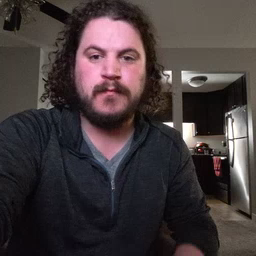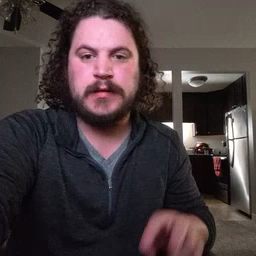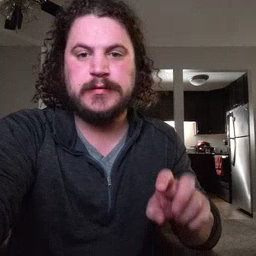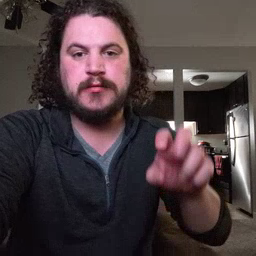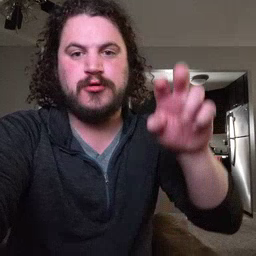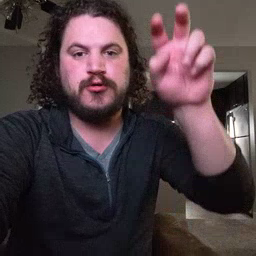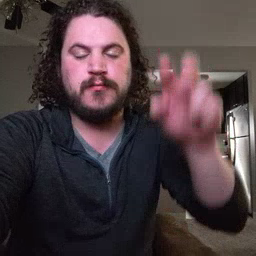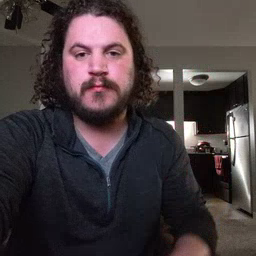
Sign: stairs